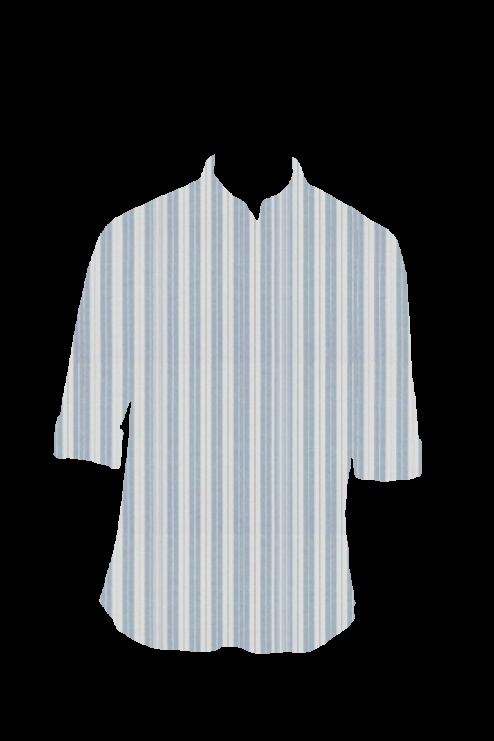
blue stripe tee